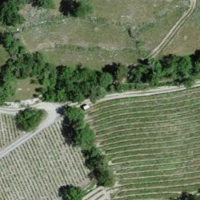
EUNIS habitat code: 40
Species observed at this site:
Eurydema ornata